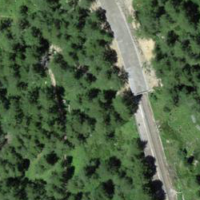
EUNIS habitat code: 44
Species observed at this site:
Cirsium erisithales
Larix decidua
Ajuga pyramidalis